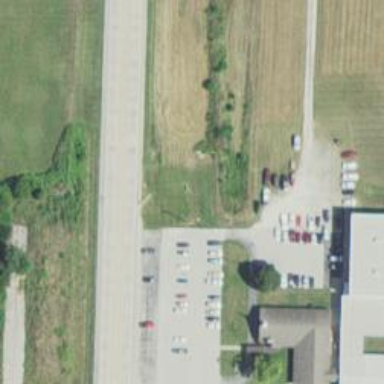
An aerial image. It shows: Asphalt service road.